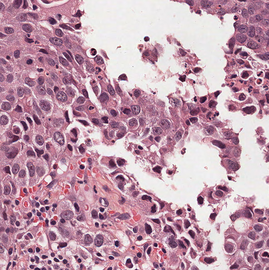
Tumor epithelial tissue: yes
Tumor-associated stroma tissue: yes
Normal tissue: no